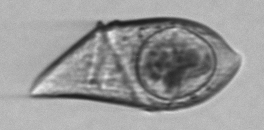
Label: Gyrodinium